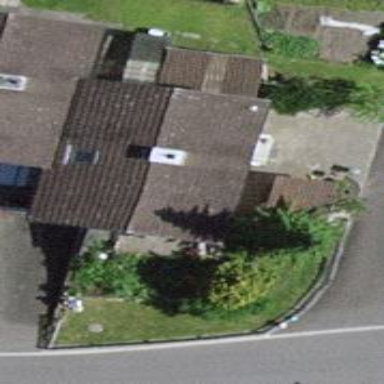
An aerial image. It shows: Detached building.